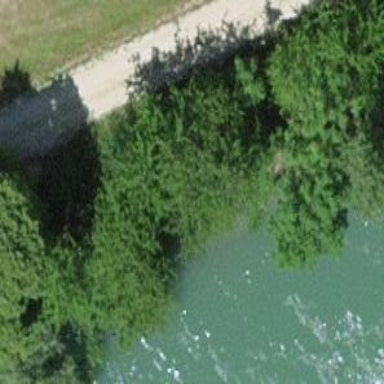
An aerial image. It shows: Path.